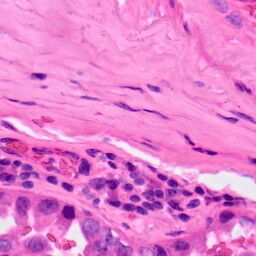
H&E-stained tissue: Lung